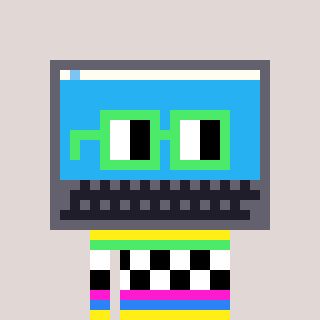
a pixel art character with square light green glasses, a laptop-shaped head and a bluegrey-colored body on a warm background